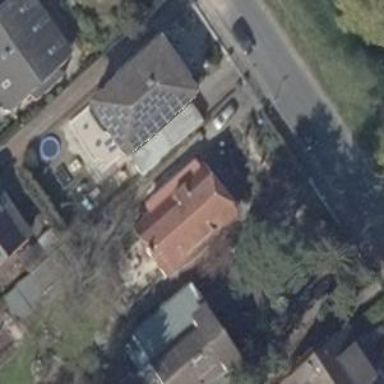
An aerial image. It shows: Detached building with half-hipped roof.